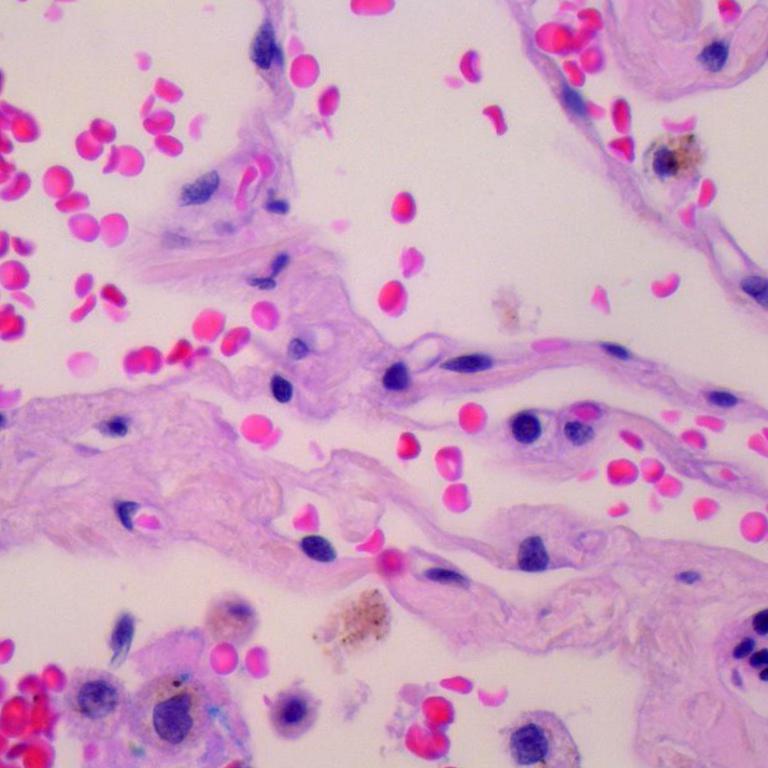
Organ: lung
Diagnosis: benign